Question: When I import torch, there's a problem like this:

'''
C: lUsers / ruiha Desktopl flappy_DQL>python flappy.py
Traceback (most recent call last):
File "flappy.py", line 2, in <module>
import torch
File "C: IUsers I rui ha /AppDat a / Local Programs I Python/ Python37 libIsite-packagesI torchl__init__.py", line 81, in <mod
ctypes.CDLL(dll)
File "C: LUsersI ruiha lAppDat a l Local | Programs I Python/ Python37 liblctypesl__init_.py", line 364, in _init_
self._handle = _dlopen(self._name, mode)
OSError: [WinError 126] The specified module could not be found
'''
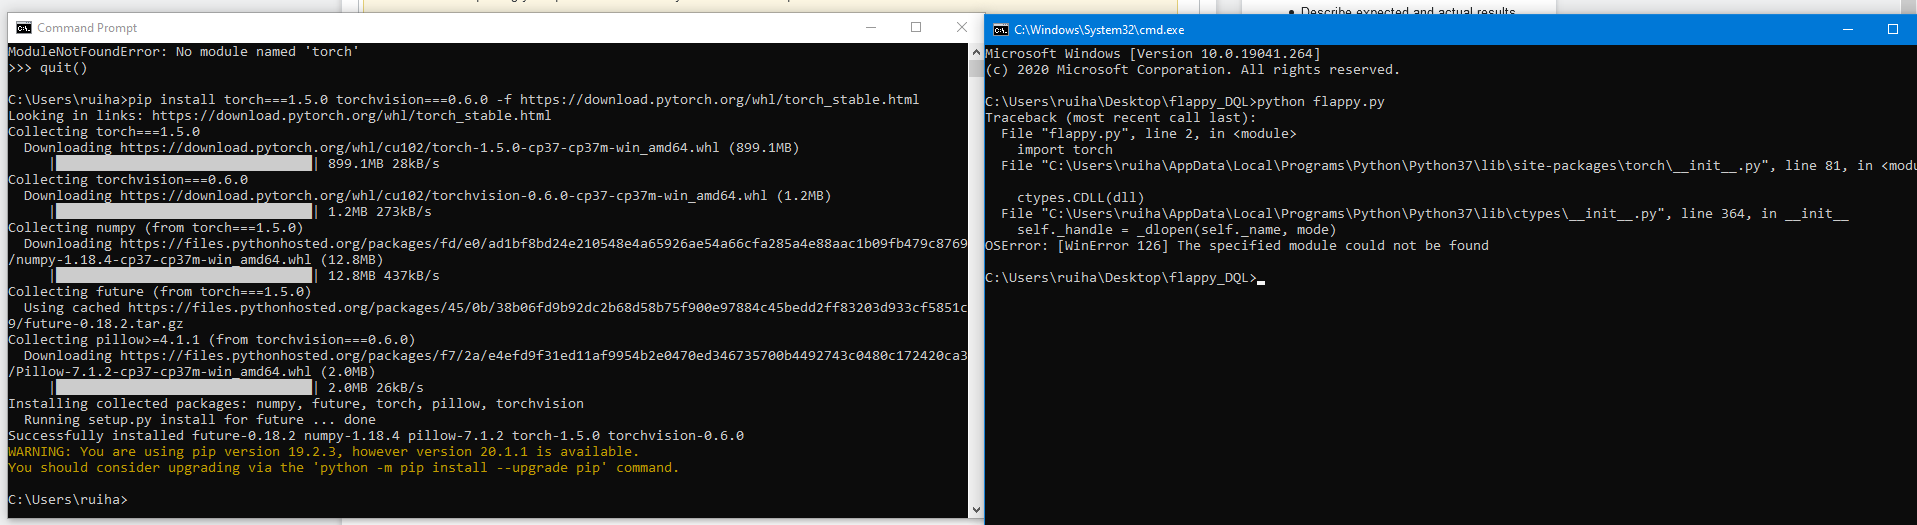
Answer: Where are you doing your development? I ask because I see that you are on Windows, where it is much more difficult to manage dll files (compared to Linux). Thus, I would avoid setting up your own bare environment (it would require debugging your OS) and use Anaconda, a Python manager with a focus on scientific computing. Install Anaconda, setup an environment (this is a 'virtual' environment managed by Anaconda), and you will be ready. Simply install torch by
'conda install PyTorch -c PyTorch'
You can then continue writing your ML app on Jupyter, terminal, etc. by using the Conda runtime to execute your file.